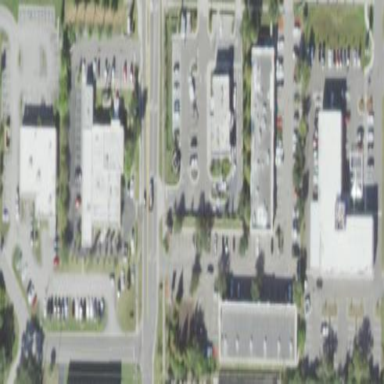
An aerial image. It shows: Retail area.